Interaction volume radius: 10 \u00c5
Interaction volume height: 10 \u00c5
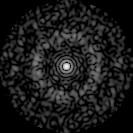
Disorder parameter: 0.8299